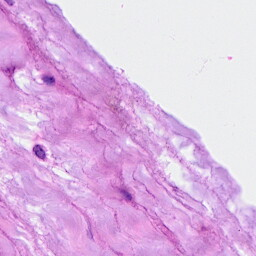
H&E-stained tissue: Breast